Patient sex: M
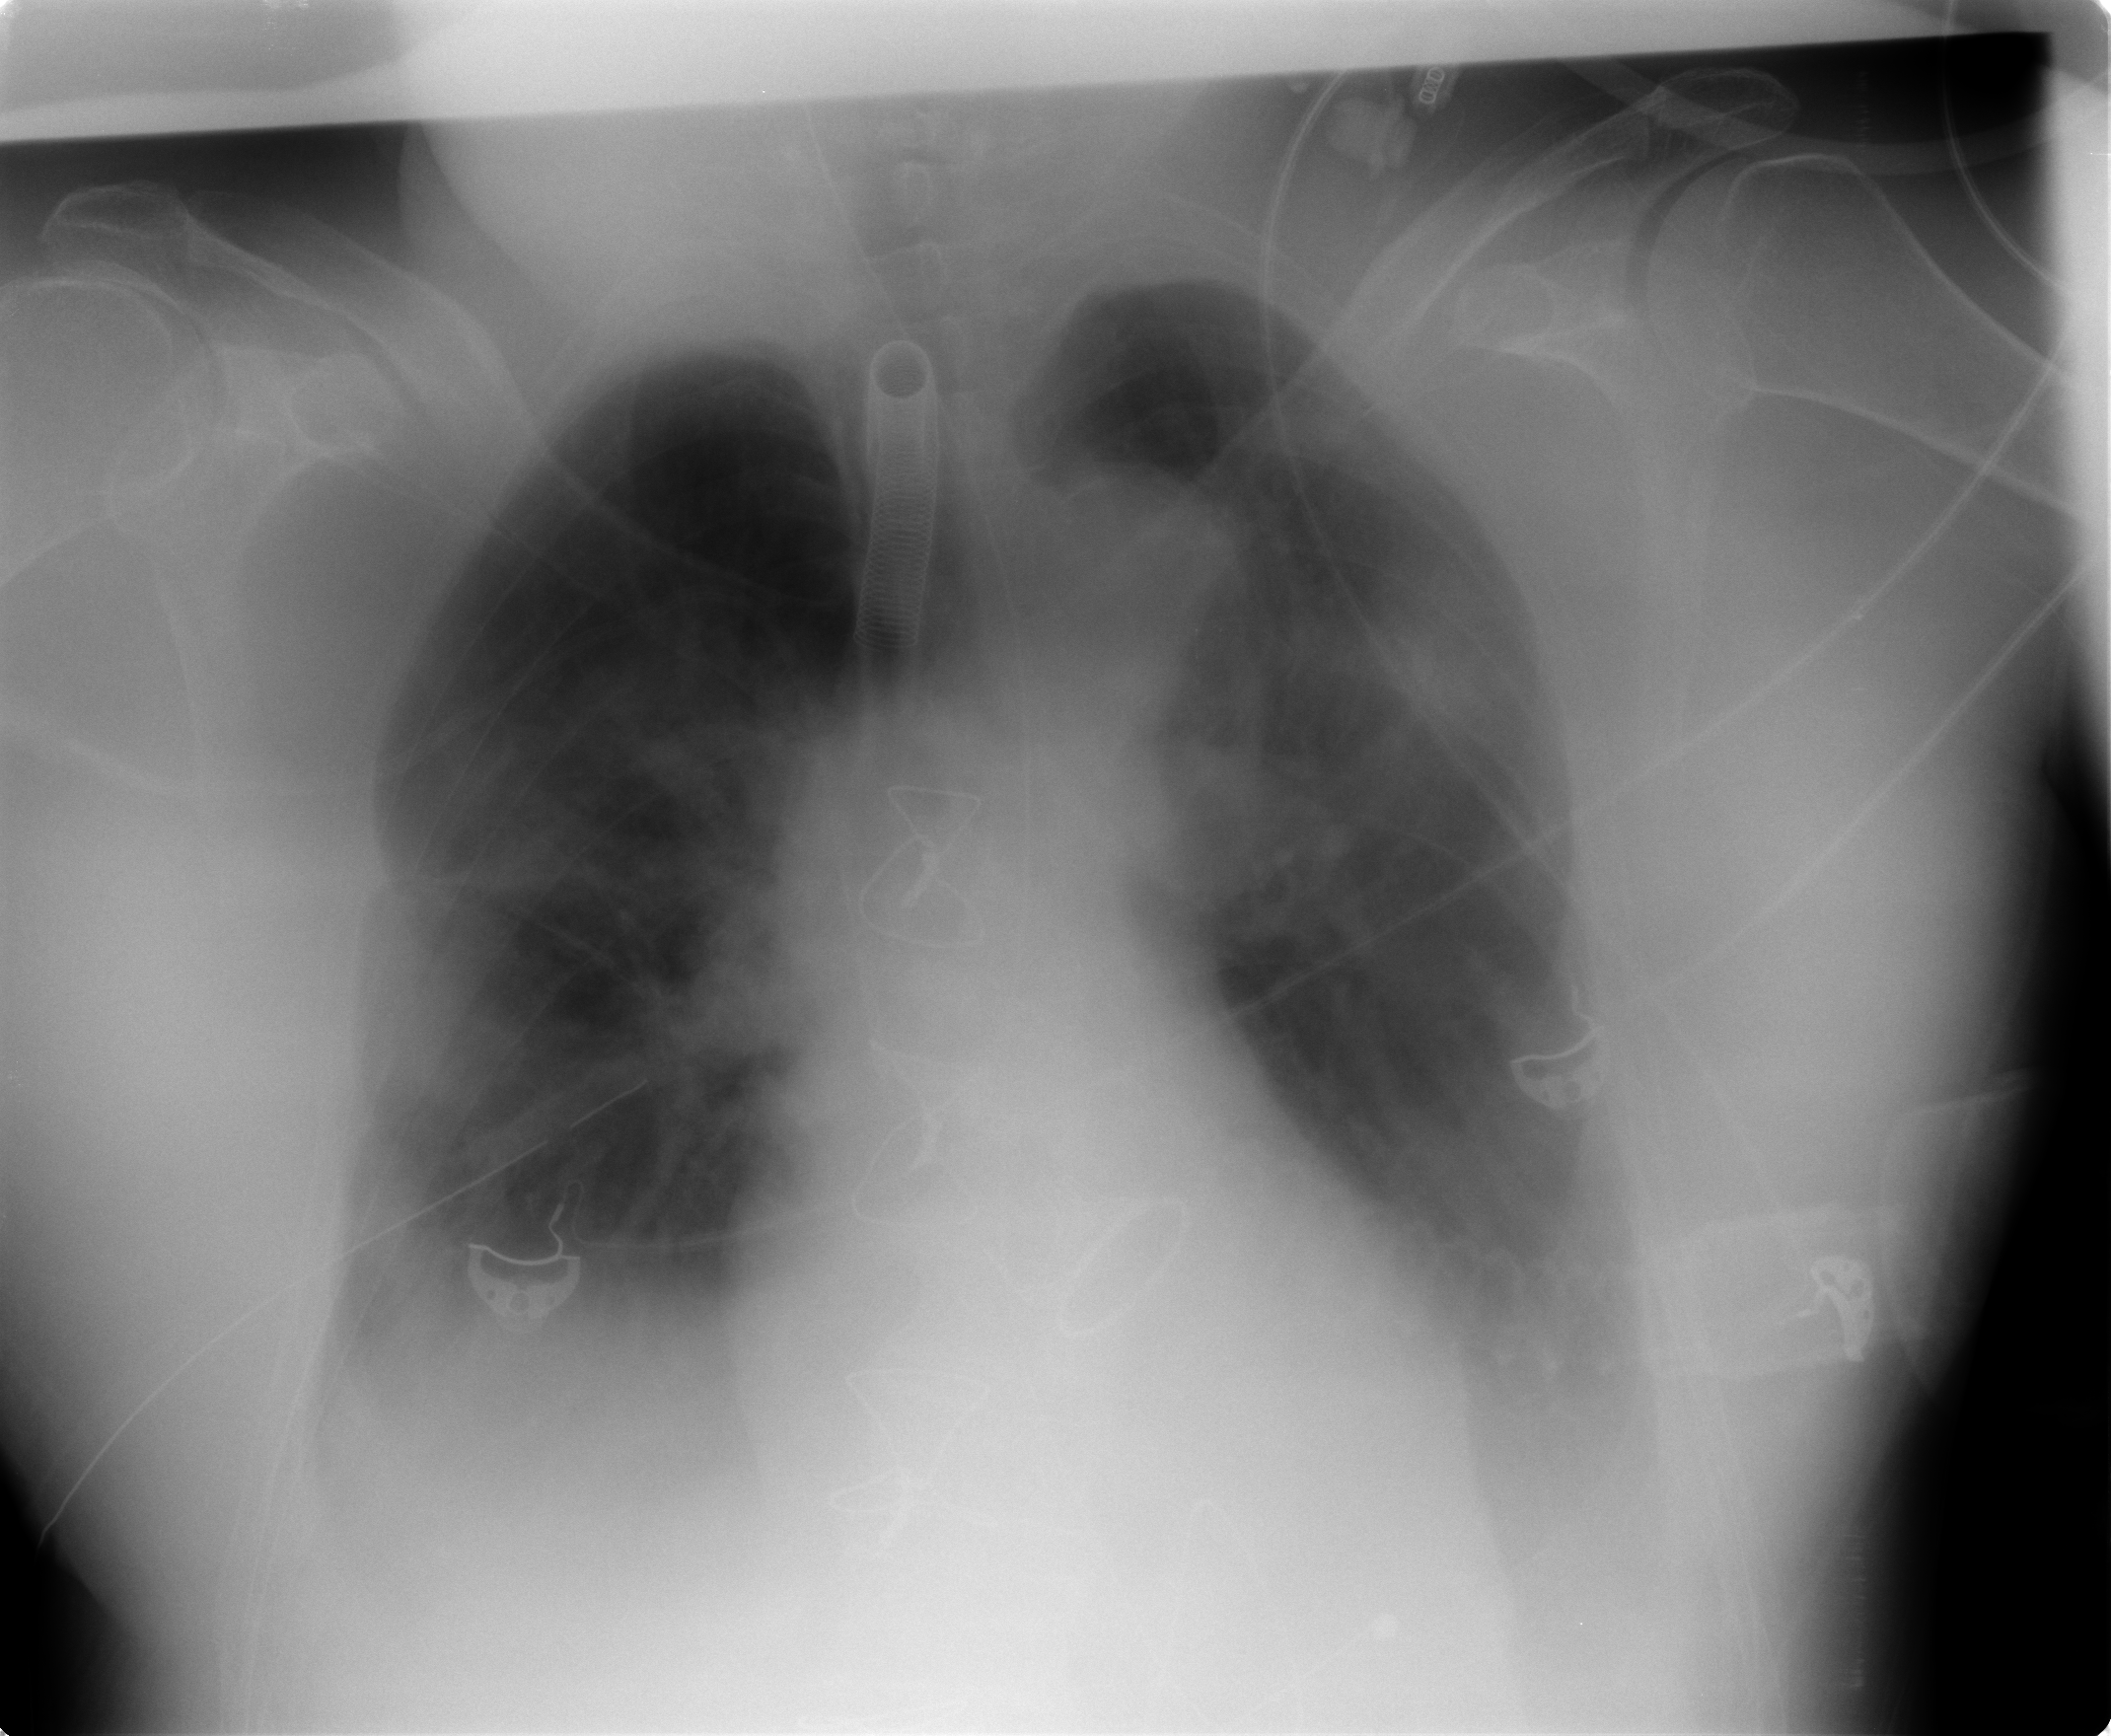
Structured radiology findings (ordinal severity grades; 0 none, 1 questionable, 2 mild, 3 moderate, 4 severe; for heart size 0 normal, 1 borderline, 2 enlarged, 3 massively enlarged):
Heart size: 0
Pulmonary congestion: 2
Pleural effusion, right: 2
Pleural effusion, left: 2
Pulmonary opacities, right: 2
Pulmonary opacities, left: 1
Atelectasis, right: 2
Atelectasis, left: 2